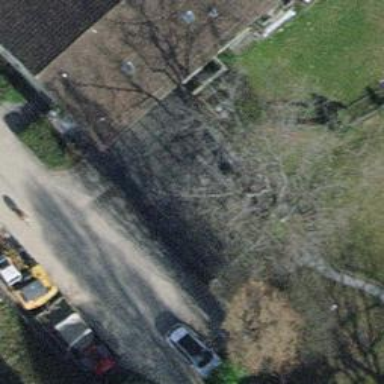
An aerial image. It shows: Group of garages.